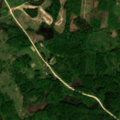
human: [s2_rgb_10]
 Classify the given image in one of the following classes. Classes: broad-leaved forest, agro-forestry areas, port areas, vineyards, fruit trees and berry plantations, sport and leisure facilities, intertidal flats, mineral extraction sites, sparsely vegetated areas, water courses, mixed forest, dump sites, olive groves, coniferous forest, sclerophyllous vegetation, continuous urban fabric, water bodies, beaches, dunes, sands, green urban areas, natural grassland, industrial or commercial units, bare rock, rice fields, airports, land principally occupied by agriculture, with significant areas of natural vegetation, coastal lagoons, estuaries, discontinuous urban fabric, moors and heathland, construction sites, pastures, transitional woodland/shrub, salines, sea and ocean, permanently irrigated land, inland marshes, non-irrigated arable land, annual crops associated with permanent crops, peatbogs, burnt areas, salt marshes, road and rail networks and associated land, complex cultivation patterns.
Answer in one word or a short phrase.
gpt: pastures, complex cultivation patterns, broad-leaved forest